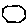
Label: hexagon